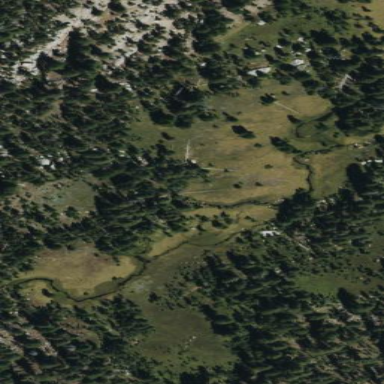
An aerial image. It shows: Meadow with woodland vegetation.